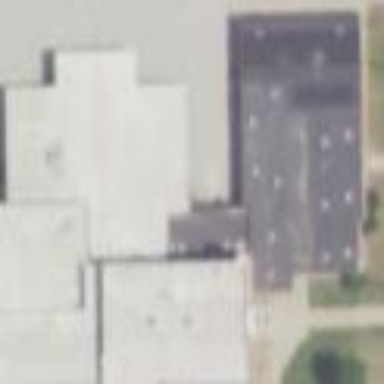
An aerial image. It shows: School building.